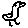
Label: bird